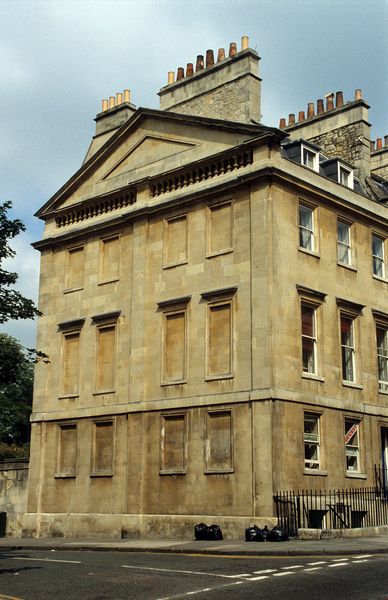
Titel: Ecksituation an Straßeneinmündung
Künstler: John d.Ä. Wood
Standort: Bath
Institution: Gay Street
Schlagwörter: baum, blau, himmel, schatten, weiß, bäume, dreieck, grün, ocker, stadt, braun, fenster, frankreich, grau, licht, pfeiler, schwarz, strasse, tür, zeichen, dach, gebäude, haus, park, zaun, beige, wand, architektur, stein, steine, klassizismus, kamine, schornstein, garten, ecke, ansicht, fassade, säcke, giebel, mauer, schornsteine, pilaster, treppe, detail, geländer, foto, fotografie, straßen, eingang, nische, dreistöckig, münchen, stockwerk, gauben, kreuzung, mauerwerk, asphalt, photo, fries, dreiecksgiebel, gesims, farbfoto, portikus, gaube, stockwerke, strassenecke, verschlossen, tympanon, nischen, fundament, stadthaus, fasade, wandpfeiler, zugemauert, müll, sozialismus, fasaden, keine fenster, müllbeutel, müllsäcke, ni9schen, himmelfassade, sstraße